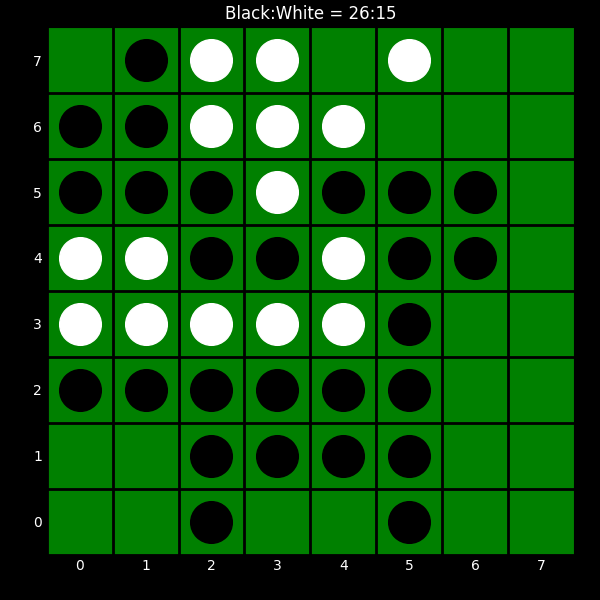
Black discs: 26
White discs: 15